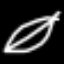
Label: leaf